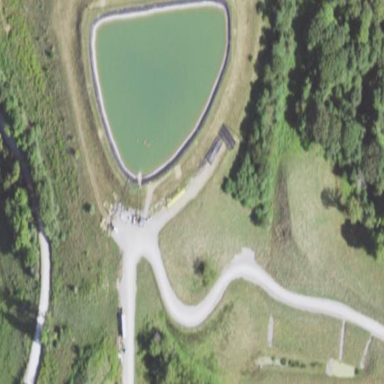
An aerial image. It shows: Reservoir of natural water.